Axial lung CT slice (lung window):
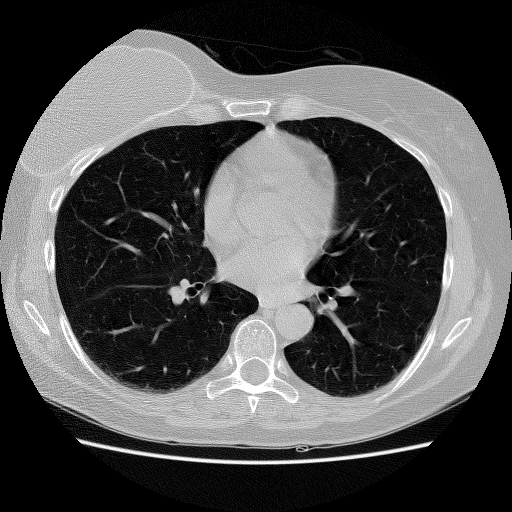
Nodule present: no